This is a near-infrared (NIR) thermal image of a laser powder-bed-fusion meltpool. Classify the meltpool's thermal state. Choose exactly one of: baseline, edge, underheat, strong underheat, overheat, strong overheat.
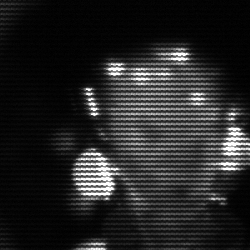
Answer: baseline